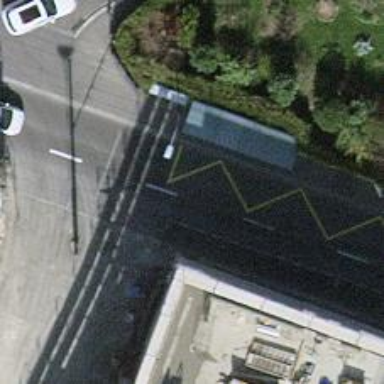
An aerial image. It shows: Trolleybus stop position for public transport.